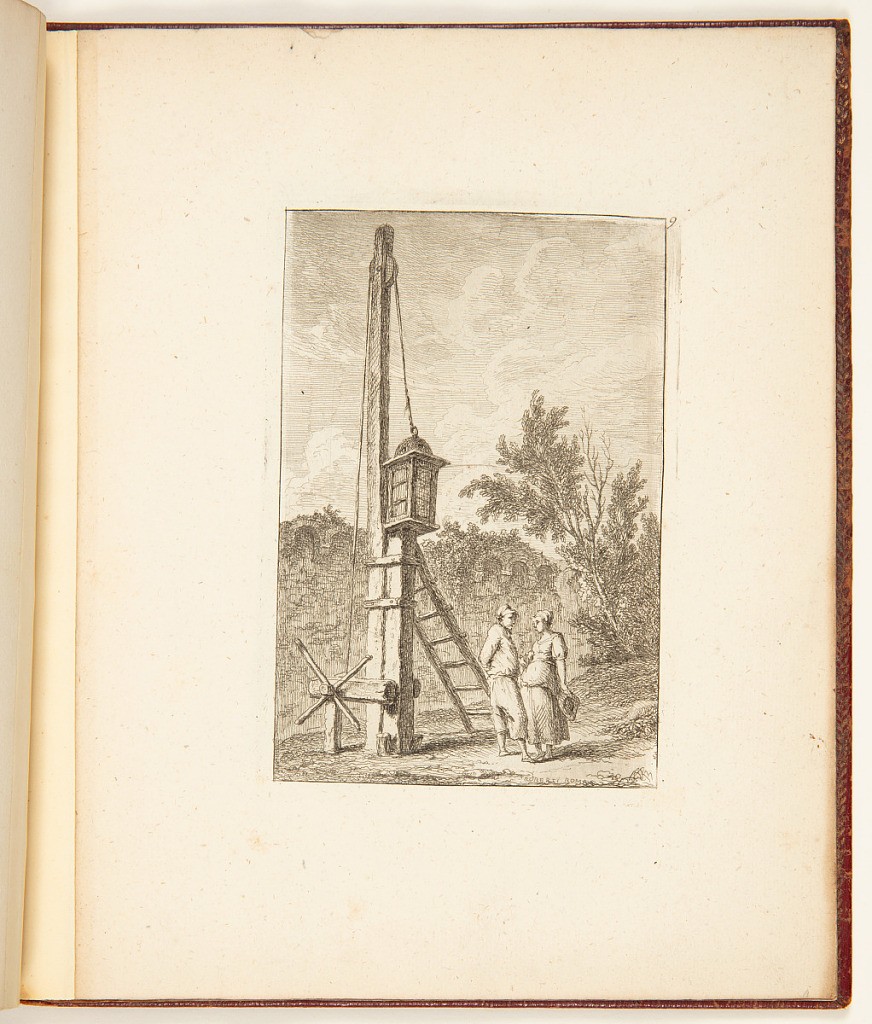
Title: The Pulley
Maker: Hubert Robert, French, 1733 – 1808
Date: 1810–29
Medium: Etching on paper
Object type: Print
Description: A landscape with a lantern hanging from a pulley and a ladder leaning against the pulley. A male and female figures standing in the foreground, with trees and a wall partly in ruins in the background. The plate is signed and numbered.